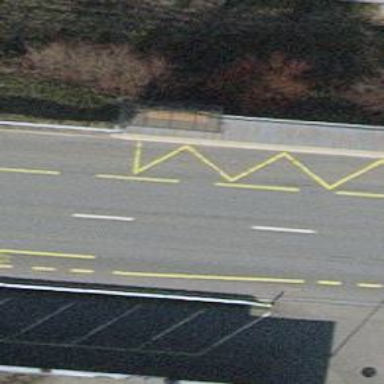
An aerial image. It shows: Bus stop with designated public transport stop position.